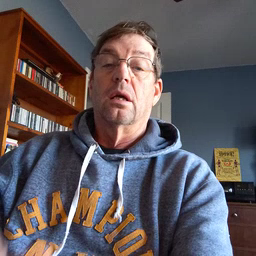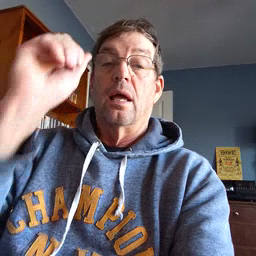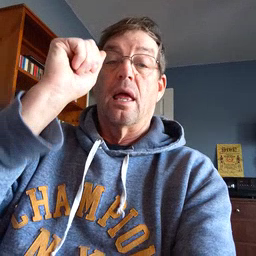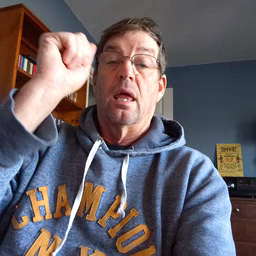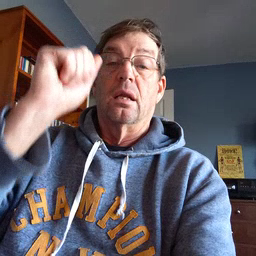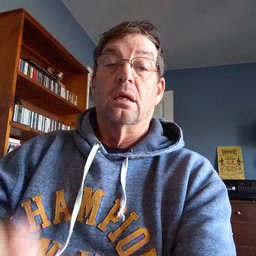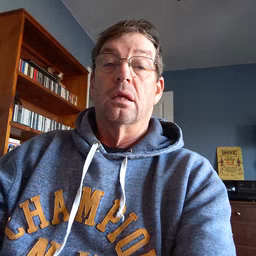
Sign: aunt